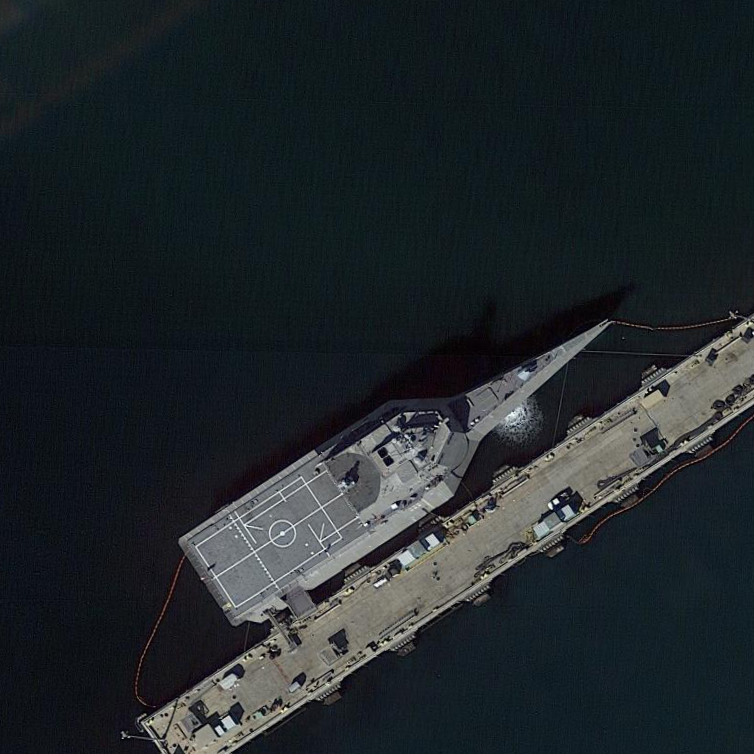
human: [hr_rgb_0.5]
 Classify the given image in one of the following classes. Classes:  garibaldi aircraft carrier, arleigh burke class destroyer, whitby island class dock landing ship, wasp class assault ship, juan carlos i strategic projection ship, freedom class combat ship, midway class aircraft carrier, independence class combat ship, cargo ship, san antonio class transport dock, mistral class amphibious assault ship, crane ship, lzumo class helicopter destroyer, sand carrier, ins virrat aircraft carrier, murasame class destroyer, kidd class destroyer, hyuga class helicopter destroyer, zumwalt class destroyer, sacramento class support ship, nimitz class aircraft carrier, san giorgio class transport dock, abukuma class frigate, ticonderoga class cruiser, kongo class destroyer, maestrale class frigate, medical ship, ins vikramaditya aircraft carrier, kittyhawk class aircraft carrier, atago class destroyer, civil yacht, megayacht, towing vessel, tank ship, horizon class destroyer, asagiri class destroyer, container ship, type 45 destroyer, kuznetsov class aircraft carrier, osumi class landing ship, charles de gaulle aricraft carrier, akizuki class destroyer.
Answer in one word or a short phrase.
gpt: Independence class combat ship